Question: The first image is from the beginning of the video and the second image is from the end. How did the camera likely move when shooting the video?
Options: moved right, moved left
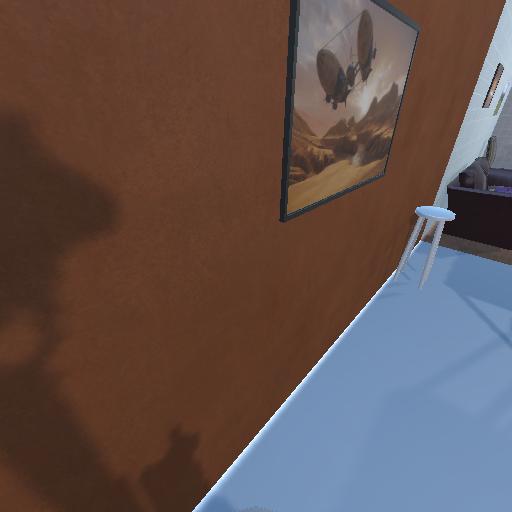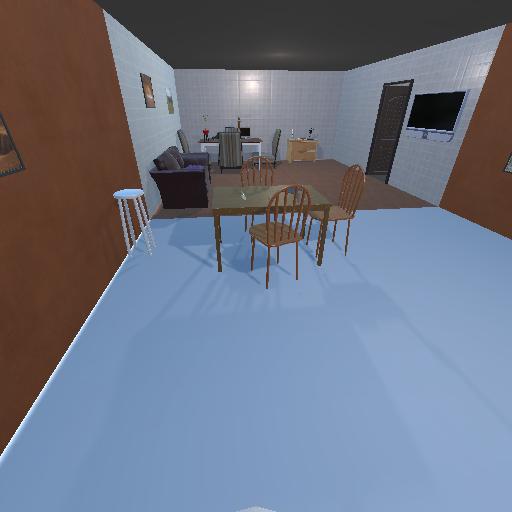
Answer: moved right